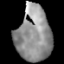
Tissue: lung
Cell type: Endothelial cells
Senescence score: 0.1835
Nuclear area (px): 1845
Mean DAPI intensity: 143.947